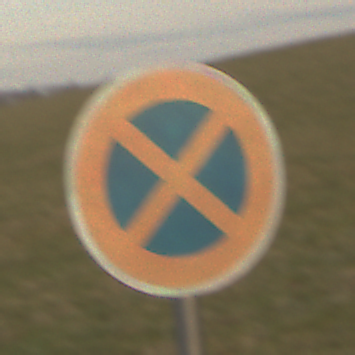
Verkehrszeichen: AbsolutesHalteverbot
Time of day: SunriseSunset
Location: Outdoor (Nature)
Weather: PartlyCloudy
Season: NotSpecified
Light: Natural